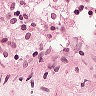
Metastatic tissue present: no